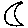
Label: moon